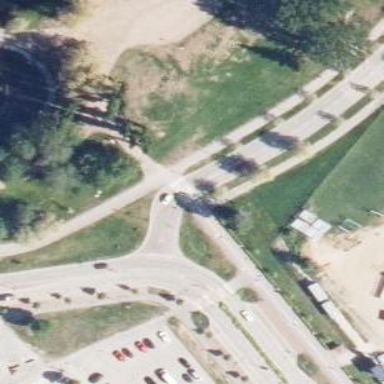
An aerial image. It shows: Uncontrolled crossing on the road.